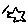
Label: star